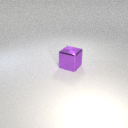
large purple metal cube